Question: I have the the following program that draws bounding boxes on foreground objects.
This bounding boxes will aid in classification of objects by length, by measuring the length on one side of the rectangle.
Now, this only draws rectangle on only one object an instance, I would like to make it draw all of them simultaneously. But I'm stuck. Guidance or assistance needed. Please see images attached.
'''
Rect boundingRect(InputArray contours);
// Finds the contour with the largest area
int area = 200;
int idx = 0;
for(int i=0; i<contours.size() ;i++)
{
if(area < contours[i].size())
idx = i;
}
//cout<< contours.size();
// Calculates the bounding rect of the largest area contour
Rect rect = boundingRect(contours[idx]);
Point pt1, pt2;
pt1.x = rect.x;
pt1.y = rect.y;
pt2.x = rect.x + rect.width;
pt2.y = rect.y + rect.height;
cout<< idx<< " ";
// Draws the rect in the original image and show it
rectangle(frame_Original, pt1, pt2, CV_RGB(0,0,255), 2);
//cout << pt1; cout << pt2;
'''
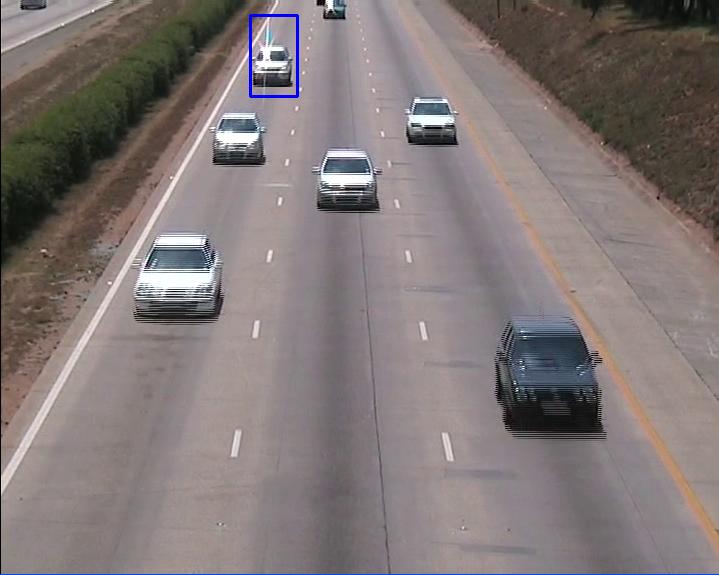
Answer: If you want to draw all the rectangles in 'countours' whose size are larger than 'area', you should save the index and then use a loop to draw all of them.
'''
vector<int> idx;
for(int i=0; i < contours.size() ;i++)
{
if(area < contours[i].size())
idx.push_back(i);
}
for((int i=0; i < idx.size() ;i++)
\ Draw every contours[idx[i]]
'''